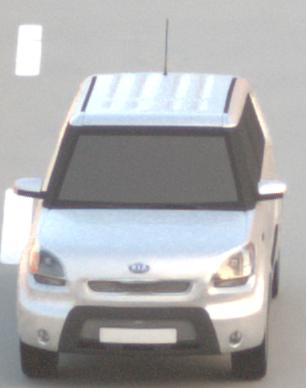
Make: KIA
Model: Soul 1.6
Detailed model: Soul (AM)
Model produced from: 2009/02
Model produced until: 2009/11
Doors: 5
Color: white
Road condition: dry road
Daytime: sunrise or sunset
Contrast: low contrast